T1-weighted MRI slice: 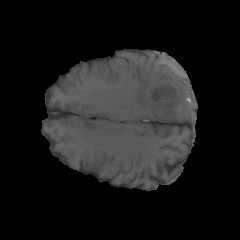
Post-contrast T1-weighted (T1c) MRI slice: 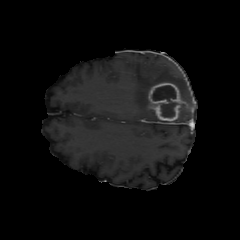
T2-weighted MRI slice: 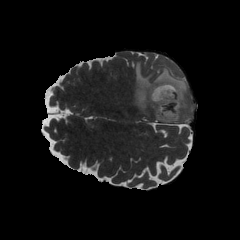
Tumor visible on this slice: yes